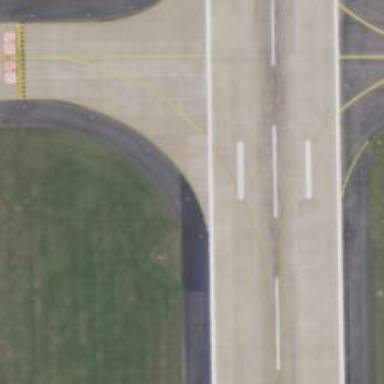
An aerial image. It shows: Image of taxiway at airport.